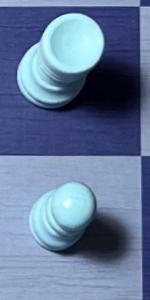
Label: Pawn_White